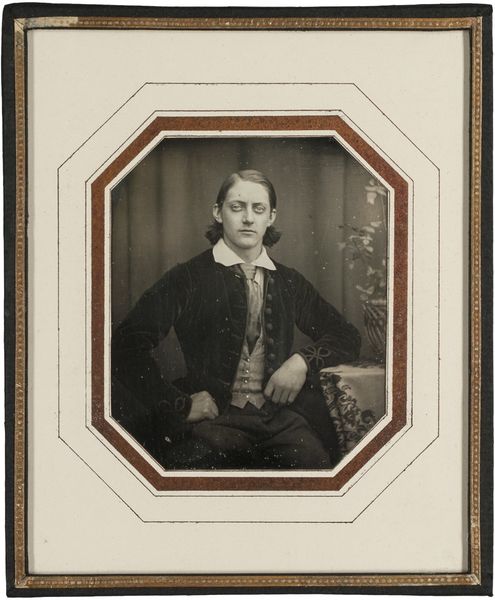
Titel: Dr. phil. Johann Nikolaus Bartels (1829&#x2013;1902)
Künstler: Wilhelm Breuning
Standort: Hamburg
Institution: Museum für Kunst und Gewerbe Hamburg
Schlagwörter: mann, gesten, portrait, figur, person, lehrer, mimik, foto, fotografie, photographie, posen, philosoph, photo, gelehrter, gerahmt, lichtbild, daguerreotypie, historische, bildwerke, angewandte und bildende kunst, hessische systematik, porträt, persönlichkeit, porträtfotografie, porträtphotographie, hüftbild